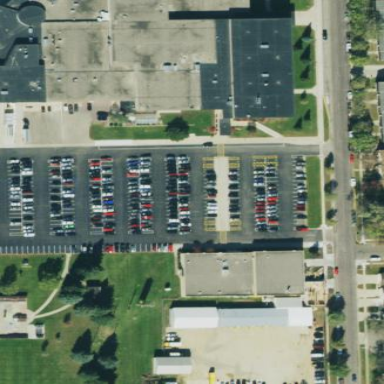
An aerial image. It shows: Parking area with surface.